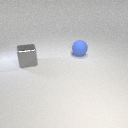
large gray metal cube to the left of large blue rubber sphere